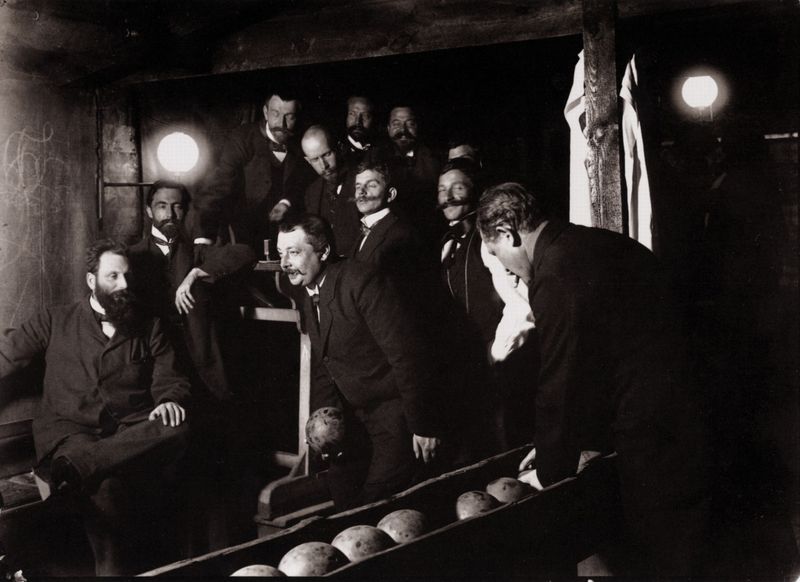
Titel: Künstlerkollegen und Ateliers, Kegelabend
Künstler: Heinrich Zille
Schlagwörter: dunkel, gruppe, hand, mann, schatten, weiß, menschen, sitzen, fenster, glas, grau, holz, jahrhundertwende, lampe, lampen, licht, lichter, männer, pfeiler, raum, schwarz, zimmer, tuch, ball, gesellschaft, herren, leute, versammlung, anzug, anzüge, bart, bärte, gesichter, schnurrbart, wand, halten, kragen, stehen, vollbart, herr, herrengesellschaft, personen, rund, lächeln, haltung, scheinwerfer, leiter, schnäuzer, club, spielen, glatze, handtücher, balken, schnauzbart, freude, leuchten, pfosten, foto, fotografie, photographie, lachen, spiel, keller, stütze, belichtung, froh, kegel, scheiben, künstler, schwarzweiß, reihe, bälle, kugel, kugeln, stehkragen, portraits, photo, bahn, binder, fröhlich, aufnahme, holzbalken, vollbärte, verein, schnurrbärte, gals, kegeln, spannung, interesse, gekritzel, werfen, bergwerk, männerrunde, kugelförmig, graffitti, kegelbahn, kegelbrüder, kritzeleien, spielbahn, personene, kigel, klub, im einsatz, 1900, kegelclub, kegejn, kegelverein, kegelgesellschaft, bowling, kegelkugel, kegler